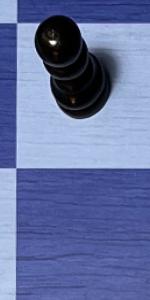
Label: Empty